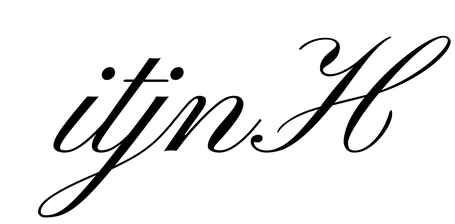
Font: PinyonScript-Regular